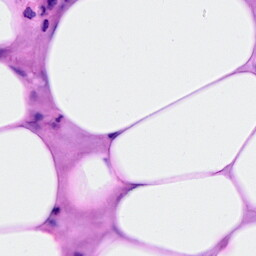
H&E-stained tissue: Breast